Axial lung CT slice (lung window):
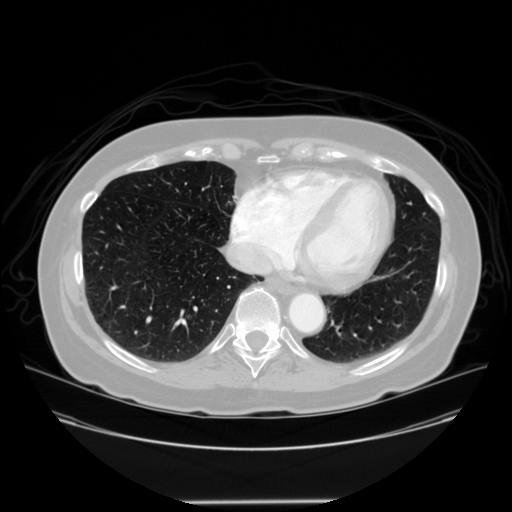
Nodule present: no